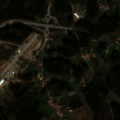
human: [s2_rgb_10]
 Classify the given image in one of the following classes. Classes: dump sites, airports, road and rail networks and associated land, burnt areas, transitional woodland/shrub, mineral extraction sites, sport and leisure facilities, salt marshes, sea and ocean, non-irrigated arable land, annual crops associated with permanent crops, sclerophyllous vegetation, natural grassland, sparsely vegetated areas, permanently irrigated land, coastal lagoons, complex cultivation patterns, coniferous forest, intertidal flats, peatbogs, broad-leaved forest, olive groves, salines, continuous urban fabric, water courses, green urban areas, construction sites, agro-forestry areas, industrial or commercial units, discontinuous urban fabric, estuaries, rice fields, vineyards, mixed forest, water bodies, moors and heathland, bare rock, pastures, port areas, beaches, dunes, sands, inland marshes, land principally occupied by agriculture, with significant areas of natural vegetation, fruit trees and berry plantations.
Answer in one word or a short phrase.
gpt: discontinuous urban fabric, road and rail networks and associated land, land principally occupied by agriculture, with significant areas of natural vegetation, broad-leaved forest, mixed forest